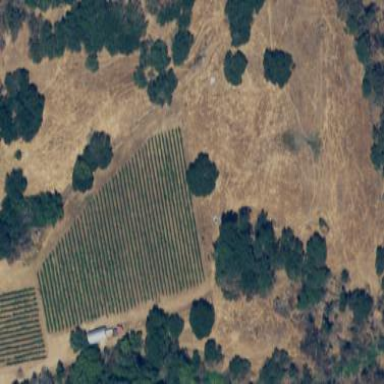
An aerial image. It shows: Vineyard with wine grapes as the crop.